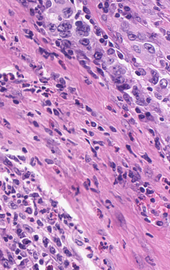
Tumor epithelial tissue: yes
Tumor-associated stroma tissue: yes
Normal tissue: no